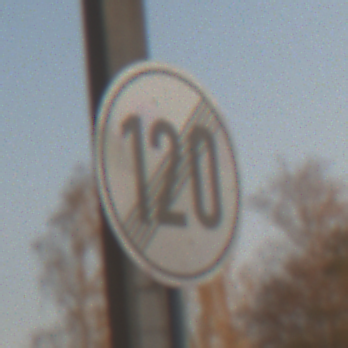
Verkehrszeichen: EndeGeschwindigkeit120
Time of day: SunriseSunset
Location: Roofed (Suburban)
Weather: Clear
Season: NotSpecified
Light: Natural